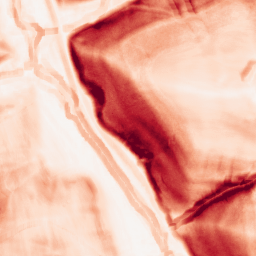
Category: morphological
Decomposition family: morphological_gradient
Decomposition parameters: size: 7
shape: square
Upsampling method: quintic
Upsampling parameters: scale: 8
Upsampling scale: 8